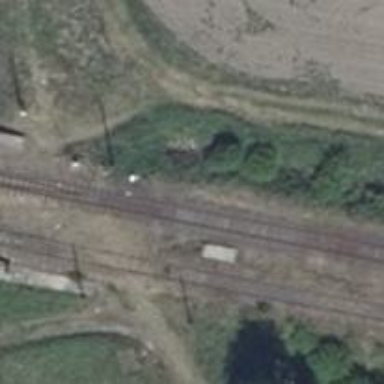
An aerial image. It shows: Railway milestone.